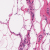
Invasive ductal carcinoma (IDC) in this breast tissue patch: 0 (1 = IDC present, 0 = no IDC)